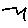
Label: zigzag